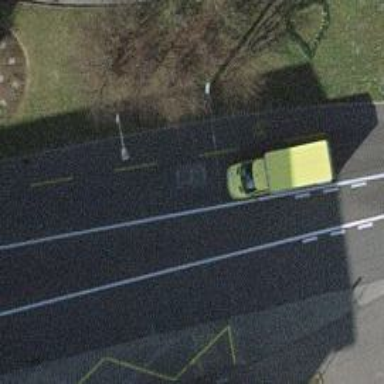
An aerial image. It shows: Bus stop with shelter for trolleybuses.